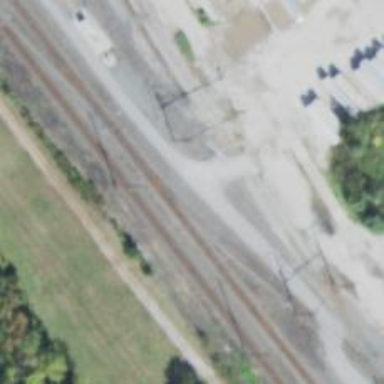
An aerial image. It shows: Railway track.